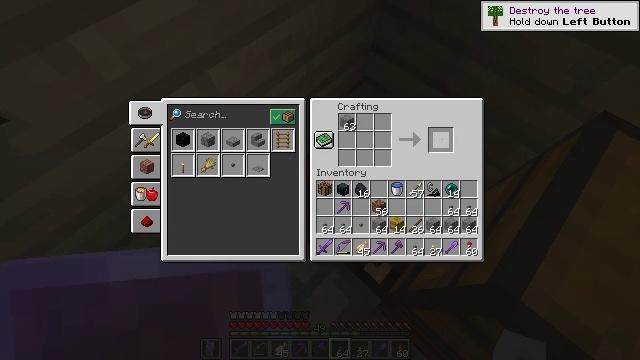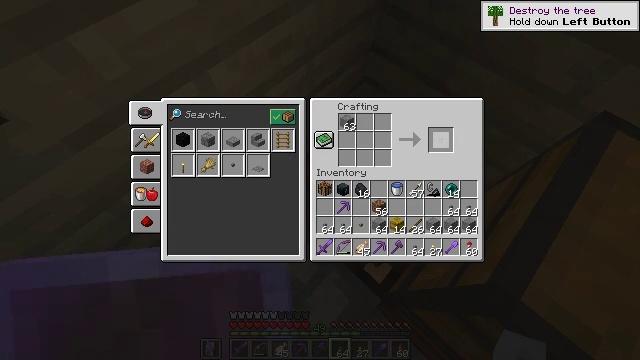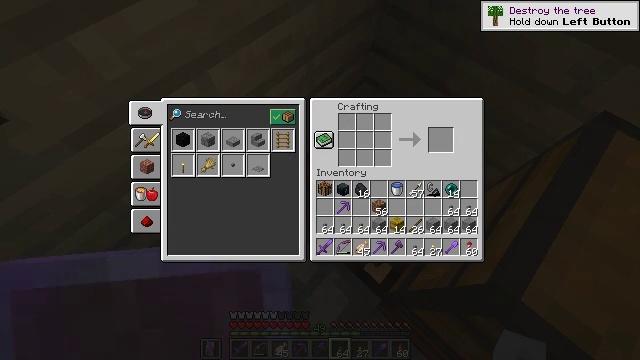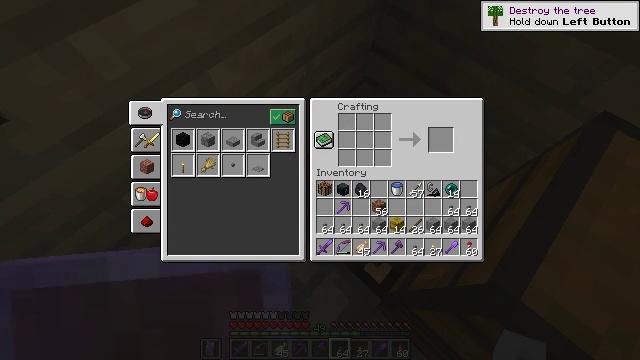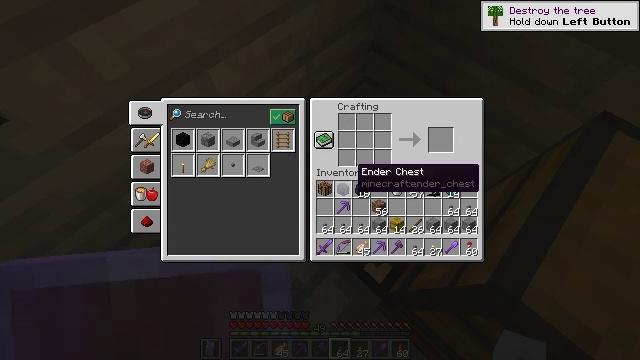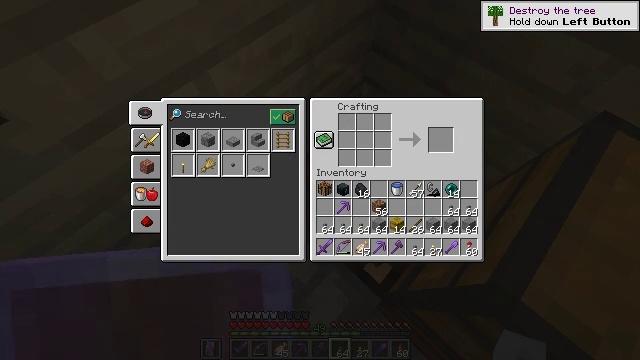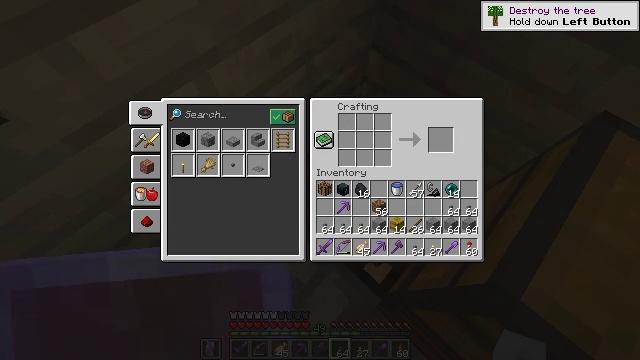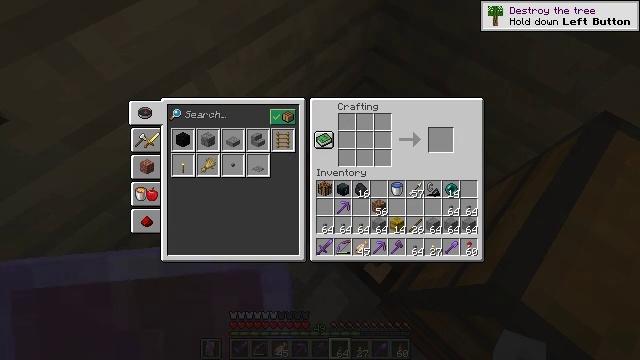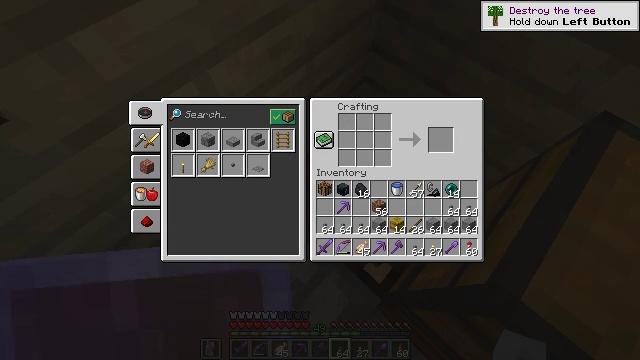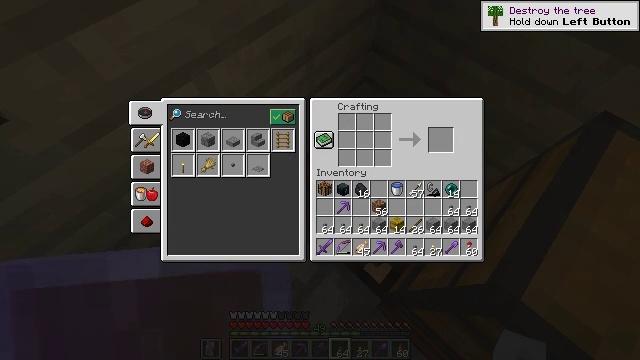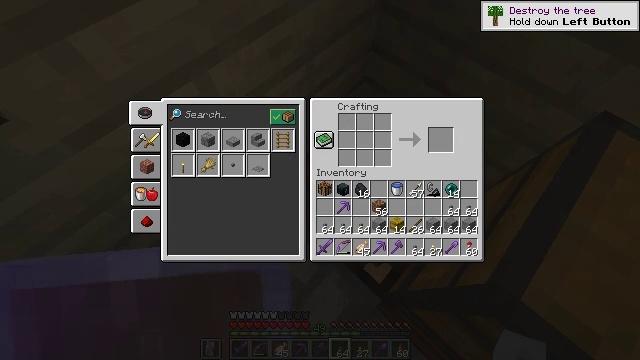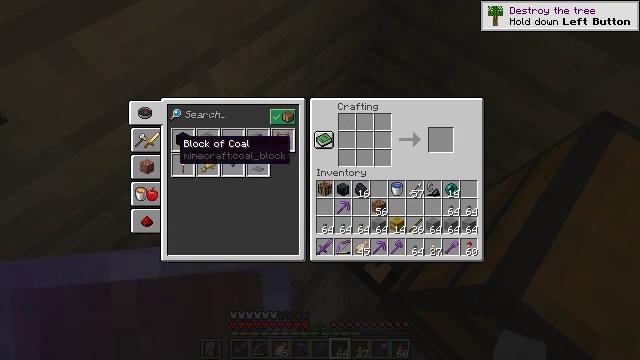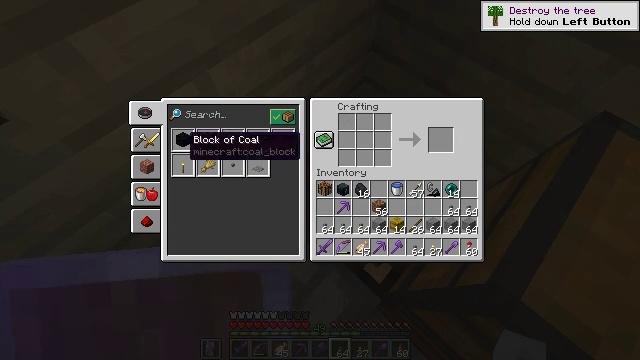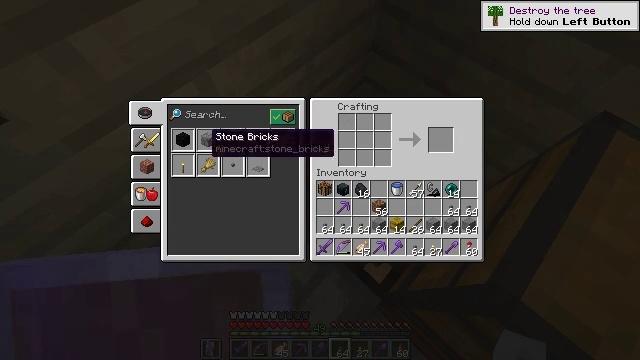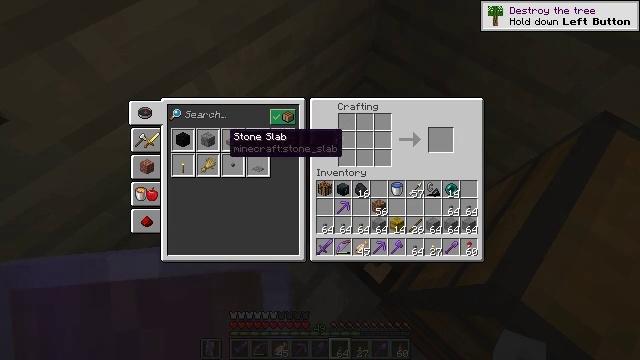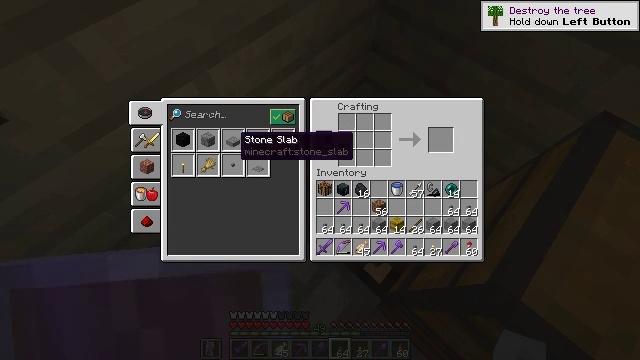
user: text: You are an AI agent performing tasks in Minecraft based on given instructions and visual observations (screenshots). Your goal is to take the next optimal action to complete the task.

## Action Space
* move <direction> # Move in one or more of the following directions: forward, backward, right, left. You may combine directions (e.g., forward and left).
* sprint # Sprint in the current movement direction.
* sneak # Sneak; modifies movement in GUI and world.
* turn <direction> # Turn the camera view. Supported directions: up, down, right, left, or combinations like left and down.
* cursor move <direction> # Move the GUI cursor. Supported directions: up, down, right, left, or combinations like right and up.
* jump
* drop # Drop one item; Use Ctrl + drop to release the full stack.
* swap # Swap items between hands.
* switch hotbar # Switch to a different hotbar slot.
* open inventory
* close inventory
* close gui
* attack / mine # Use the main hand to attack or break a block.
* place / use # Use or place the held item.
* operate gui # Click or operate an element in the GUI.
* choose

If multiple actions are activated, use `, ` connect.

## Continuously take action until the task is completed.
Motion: motion action
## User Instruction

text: Craft a stone button.
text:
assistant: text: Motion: sneak
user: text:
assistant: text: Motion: sneak, cursor move left and down
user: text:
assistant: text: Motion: sneak, cursor move left and down
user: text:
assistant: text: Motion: sneak, cursor move left and down
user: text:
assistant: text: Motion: sneak, cursor move left and down
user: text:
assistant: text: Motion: sneak, cursor move left
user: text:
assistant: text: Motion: sneak, cursor move left and up
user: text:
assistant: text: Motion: sneak
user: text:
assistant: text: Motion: sneak
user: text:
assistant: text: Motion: sneak
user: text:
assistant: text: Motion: sneak, cursor move right and up
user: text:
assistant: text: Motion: sneak, cursor move right
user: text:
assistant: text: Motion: sneak, cursor move right
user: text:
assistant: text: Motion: sneak, cursor move right
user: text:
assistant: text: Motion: sneak, cursor move right
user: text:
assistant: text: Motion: sneak
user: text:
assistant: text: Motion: sneak
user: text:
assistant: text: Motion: sneak
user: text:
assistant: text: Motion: sneak
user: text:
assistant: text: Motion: sneak
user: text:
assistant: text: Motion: sneak
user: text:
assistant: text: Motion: sneak
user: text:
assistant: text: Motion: sneak, operate gui
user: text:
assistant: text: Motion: sneak, operate gui
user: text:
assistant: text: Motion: sneak, operate gui
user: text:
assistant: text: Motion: sneak, cursor move right
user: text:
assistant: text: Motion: sneak, cursor move right and up
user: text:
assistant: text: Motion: sneak, cursor move right
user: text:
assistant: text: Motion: sneak, cursor move right
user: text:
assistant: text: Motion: sneak